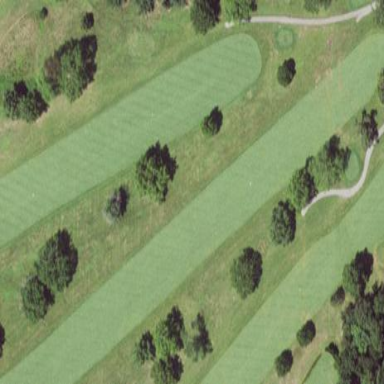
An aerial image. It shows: Golf fairway surrounded by grass.